Question: So I am building a route using the GoogleMap API v3, I have custom markers in place, with a route going between the two. However, the routes and markers are considered separate from a programmatic standpoint. Everything is going well, except for:  I'd like to remove the start A and end B markers. Any ideas and keep the custom markers? Thank you.
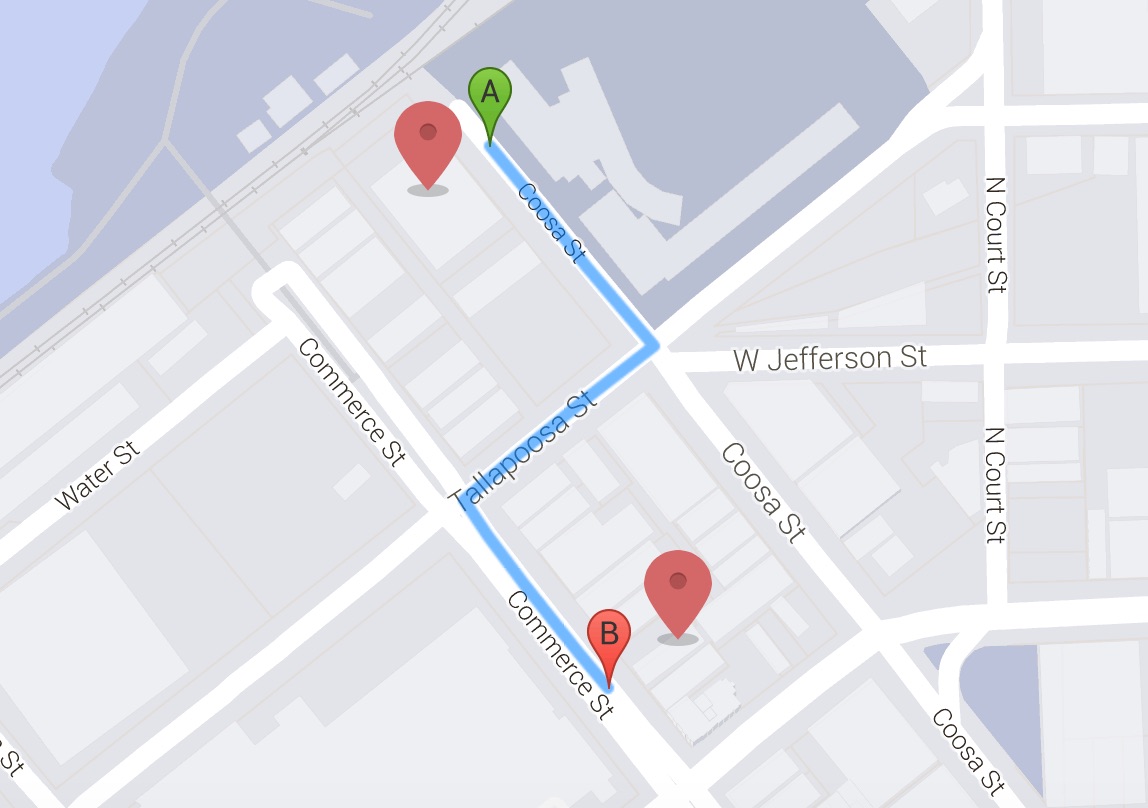
Answer: you can remove by name or id
for example
you can push all marker when create
'''
var markers = [];
var marker1 = new google.maps.Marker({
position: location,
map: map,
id : 1
});
markers.push(marker1);
var marker2 = new google.maps.Marker({
position: location,
map: map,
id : 2
});
markers.push(marker2);
for(i=0;i < markers.length;i++)
{
if(markers[i].id == 1) //remove by id
markers[i].setMap(null);
}
'''
or
remove by index
'''
markers[0].setMap(null);
markers[markers.length-1].setMap(null);
'''